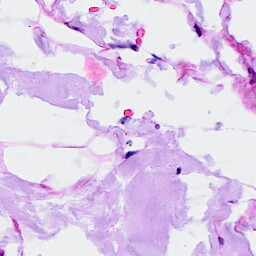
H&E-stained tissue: Breast